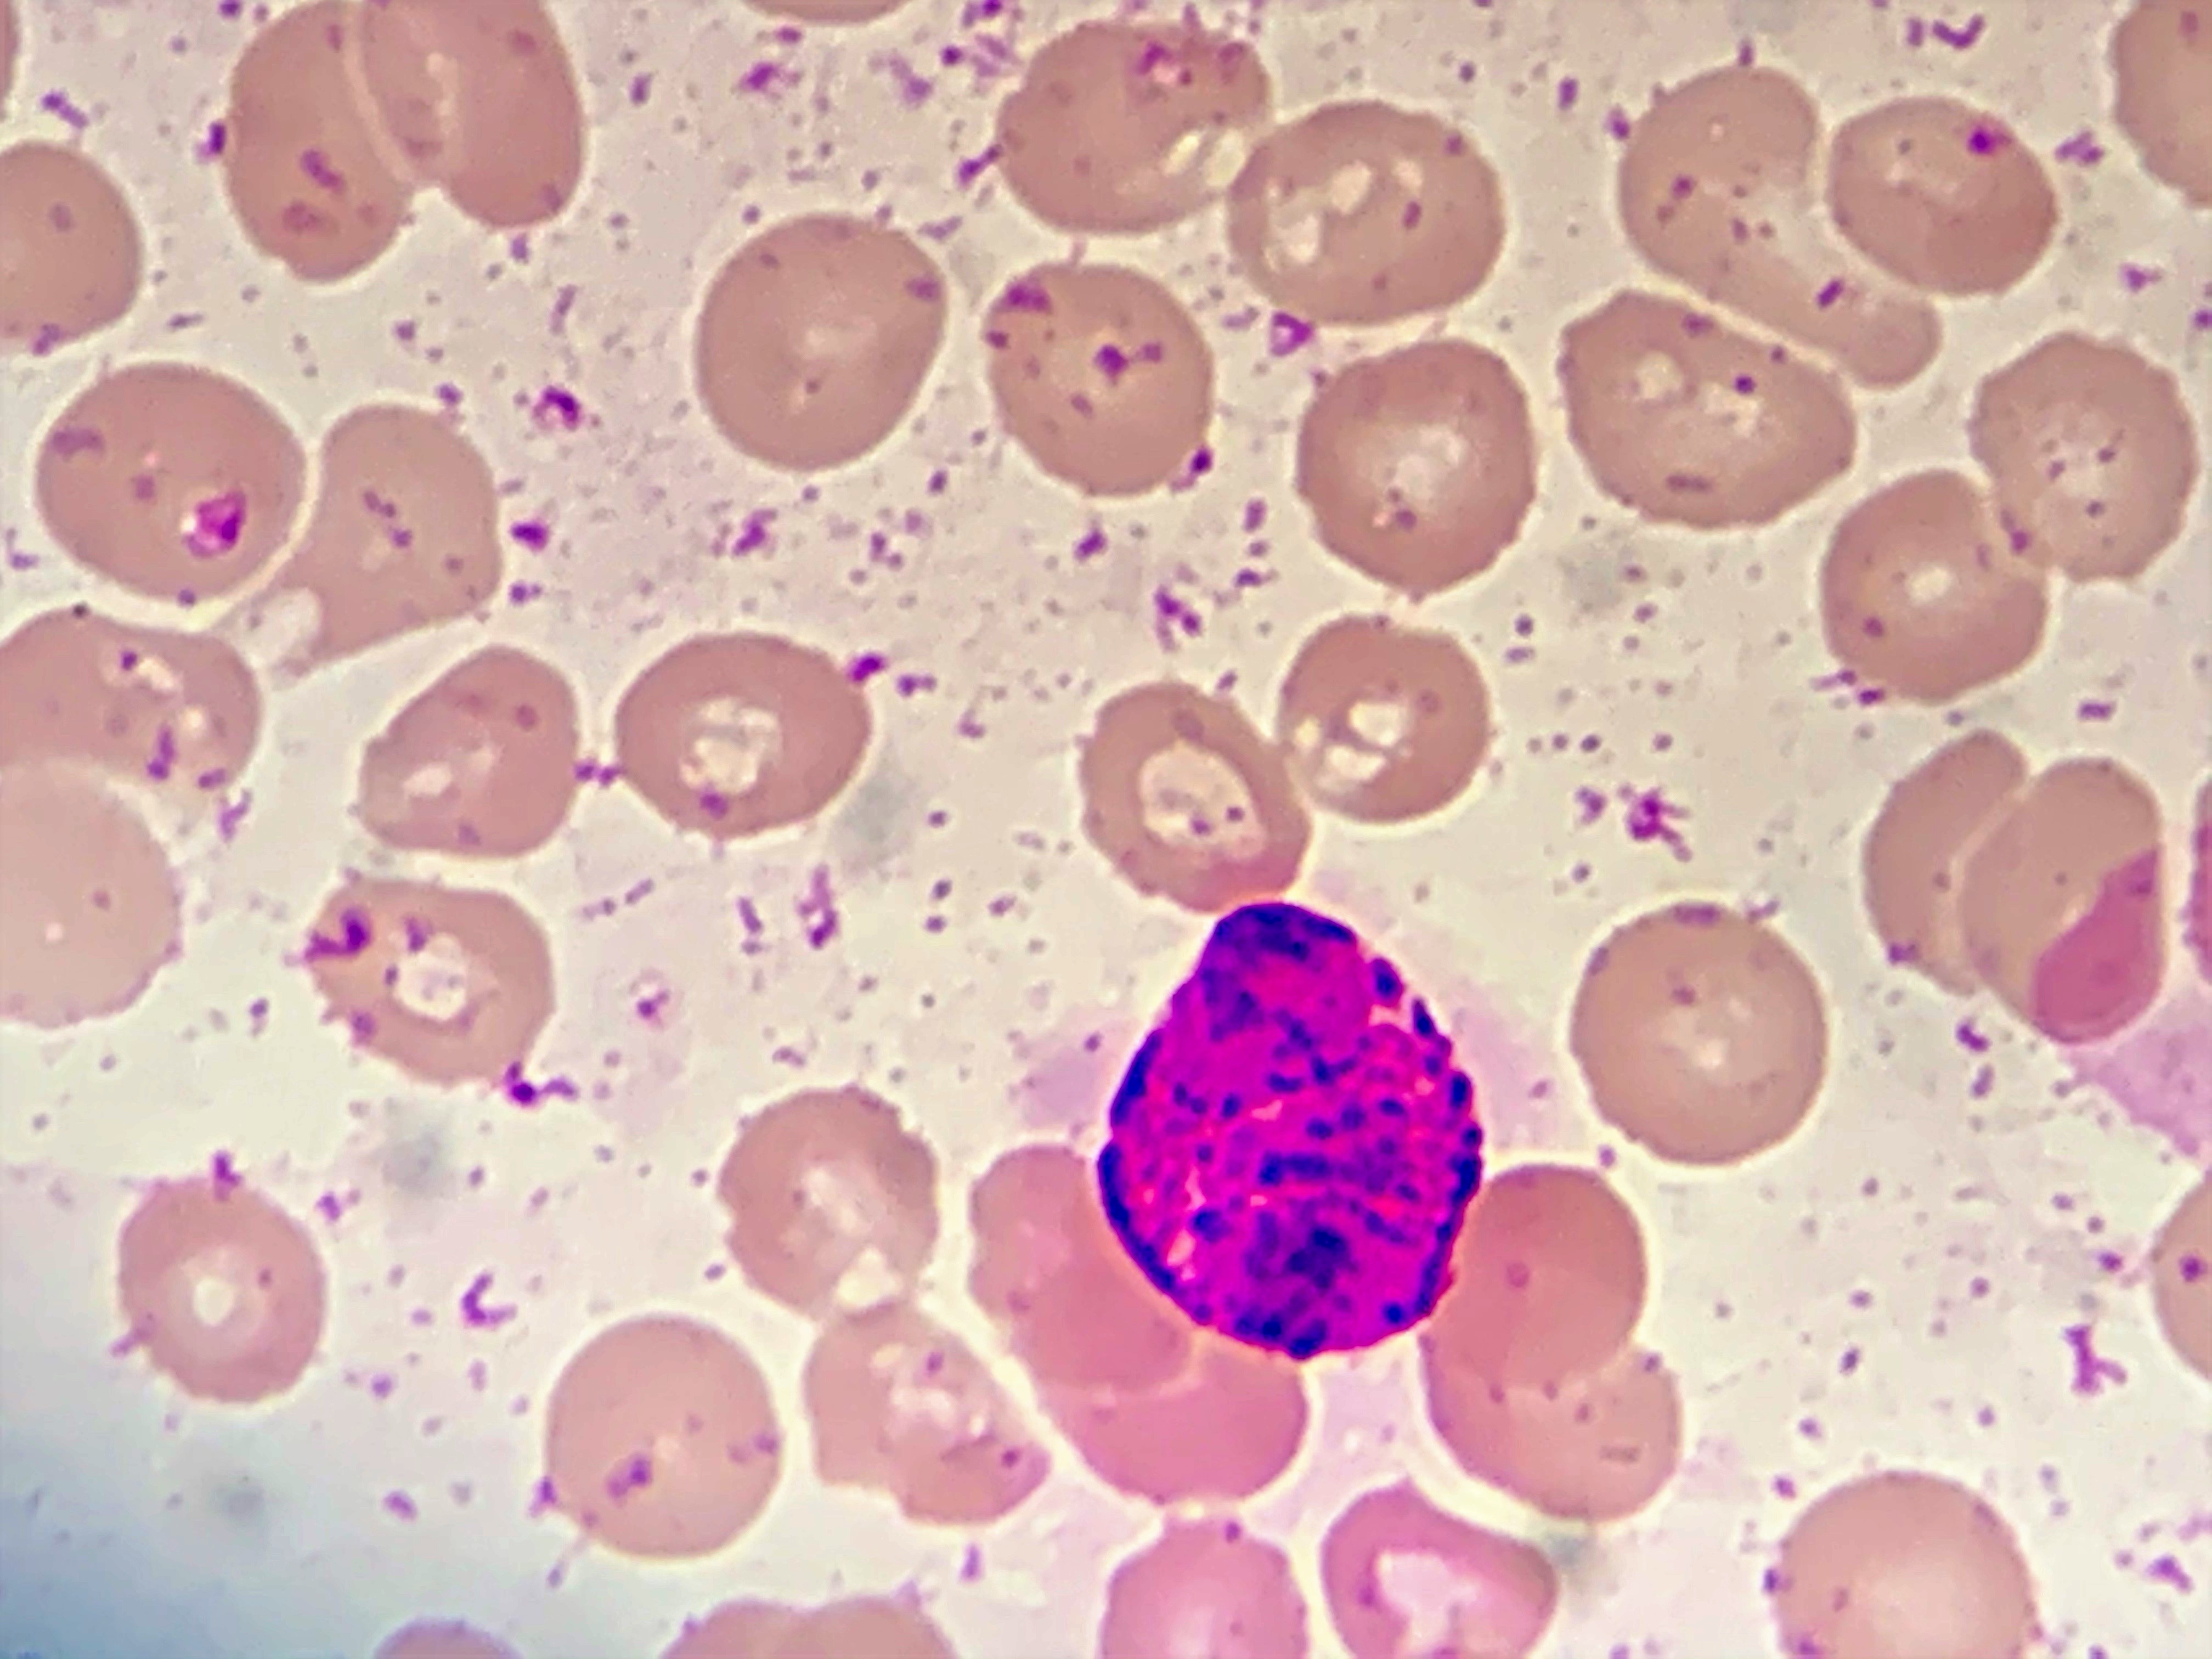
Cell type: BASOPHILS